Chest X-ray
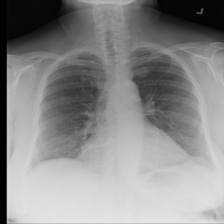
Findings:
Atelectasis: negative
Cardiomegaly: positive
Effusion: negative
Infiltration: negative
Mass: negative
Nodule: negative
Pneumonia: negative
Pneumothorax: negative
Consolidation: negative
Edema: negative
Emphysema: negative
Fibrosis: negative
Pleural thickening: negative
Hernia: negative